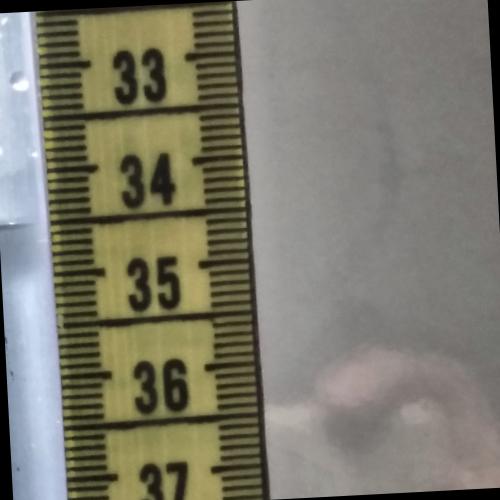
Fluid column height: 34.5 cm